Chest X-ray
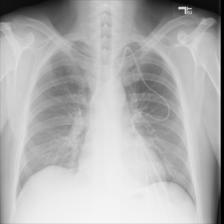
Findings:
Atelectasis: negative
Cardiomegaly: negative
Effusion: positive
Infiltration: negative
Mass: negative
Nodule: negative
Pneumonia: negative
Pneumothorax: negative
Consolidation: negative
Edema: negative
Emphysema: negative
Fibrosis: negative
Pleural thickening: negative
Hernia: negative